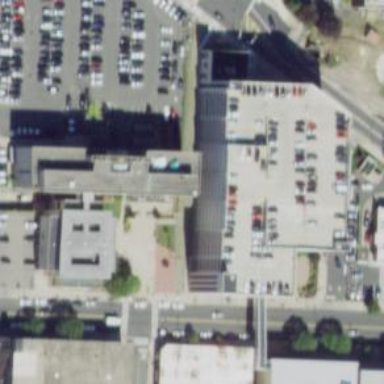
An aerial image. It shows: Multi-storey parking building.